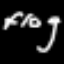
Label: frog